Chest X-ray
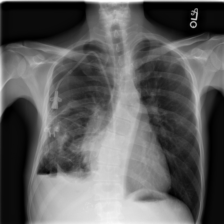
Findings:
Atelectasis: negative
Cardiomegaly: negative
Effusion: negative
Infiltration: negative
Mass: positive
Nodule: negative
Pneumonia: negative
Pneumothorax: positive
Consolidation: negative
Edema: negative
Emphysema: negative
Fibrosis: negative
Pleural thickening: negative
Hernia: negative